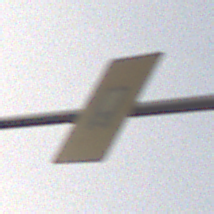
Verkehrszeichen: KennzeichnungspflichtigeFahrzeugeGefaehrlicheGueterOhnePfeilsymbol
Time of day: SunriseSunset
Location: Roofed (Suburban)
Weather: Clear
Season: NotSpecified
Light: Natural